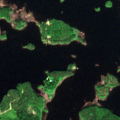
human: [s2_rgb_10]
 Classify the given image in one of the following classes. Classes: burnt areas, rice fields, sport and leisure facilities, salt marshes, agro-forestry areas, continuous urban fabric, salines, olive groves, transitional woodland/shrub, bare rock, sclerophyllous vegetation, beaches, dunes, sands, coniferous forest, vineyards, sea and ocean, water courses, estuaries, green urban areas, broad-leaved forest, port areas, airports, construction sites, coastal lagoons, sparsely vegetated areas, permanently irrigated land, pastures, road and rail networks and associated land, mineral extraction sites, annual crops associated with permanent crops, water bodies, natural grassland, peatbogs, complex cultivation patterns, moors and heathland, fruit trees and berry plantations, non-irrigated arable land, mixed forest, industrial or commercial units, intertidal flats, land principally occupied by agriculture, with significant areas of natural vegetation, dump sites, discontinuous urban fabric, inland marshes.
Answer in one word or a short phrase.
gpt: coniferous forest, mixed forest, inland marshes, water bodies